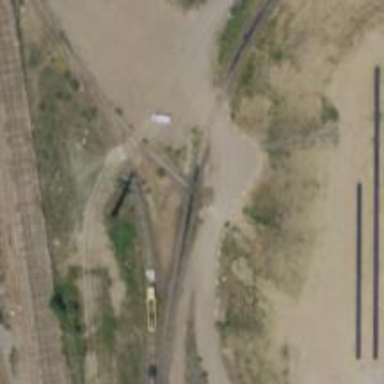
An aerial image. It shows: Disused railway spur service.